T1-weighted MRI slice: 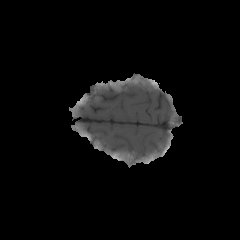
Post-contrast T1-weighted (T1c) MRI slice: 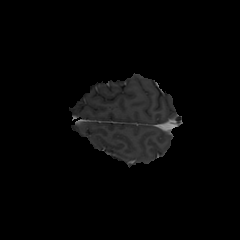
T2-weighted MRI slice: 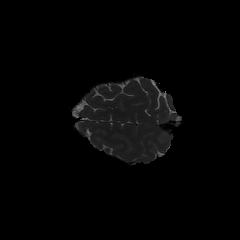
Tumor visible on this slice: no